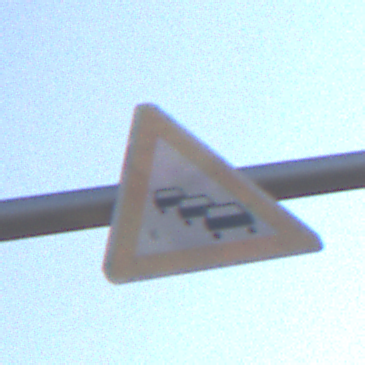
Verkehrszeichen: Stau
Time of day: SunriseSunset
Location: Outdoor (Nature)
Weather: Clear
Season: NotSpecified
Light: Natural